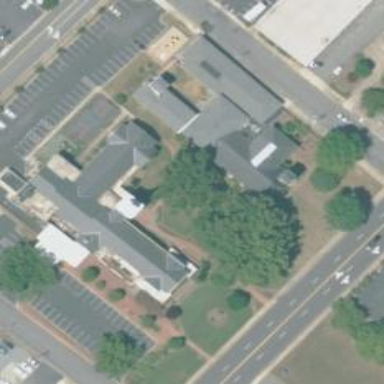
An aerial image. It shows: Building that serves as place of worship.